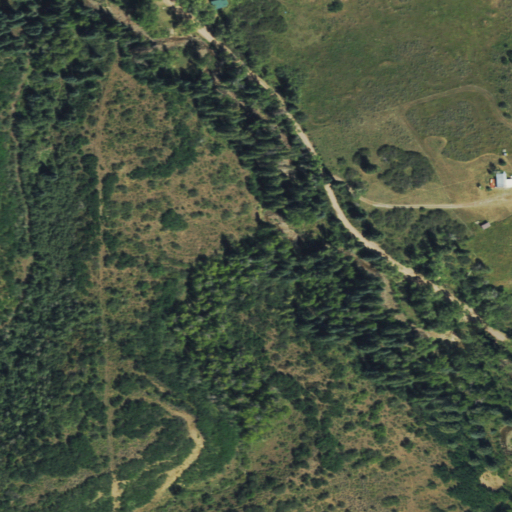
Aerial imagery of valley in Colorado named Pineapple Gulch containing deciduous forest, woody wetlands, shrub, grassland, mixed forest, evergreen forest, and open development